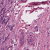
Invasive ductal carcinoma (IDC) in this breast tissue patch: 1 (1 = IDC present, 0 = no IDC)